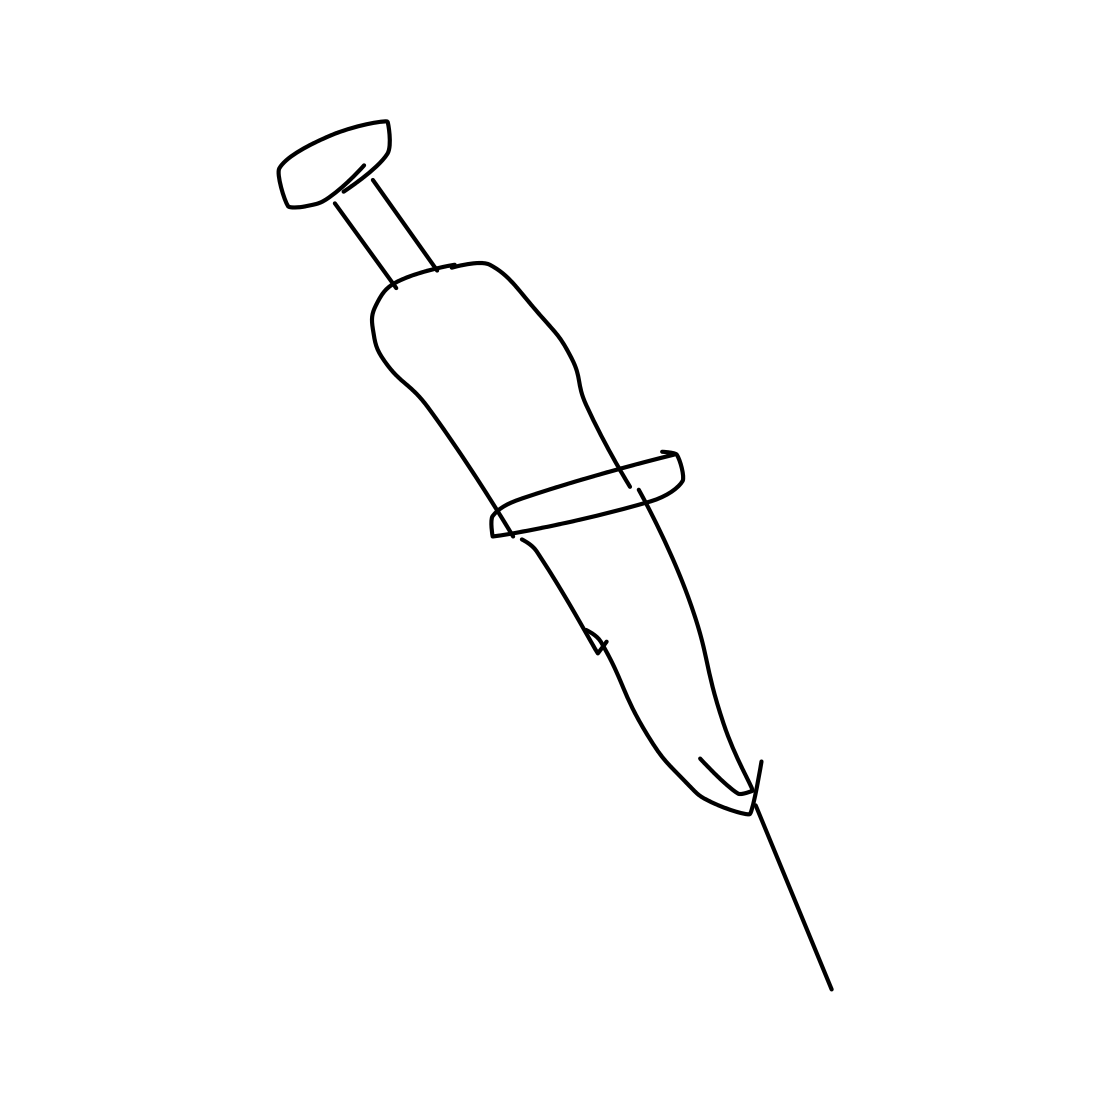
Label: syringe